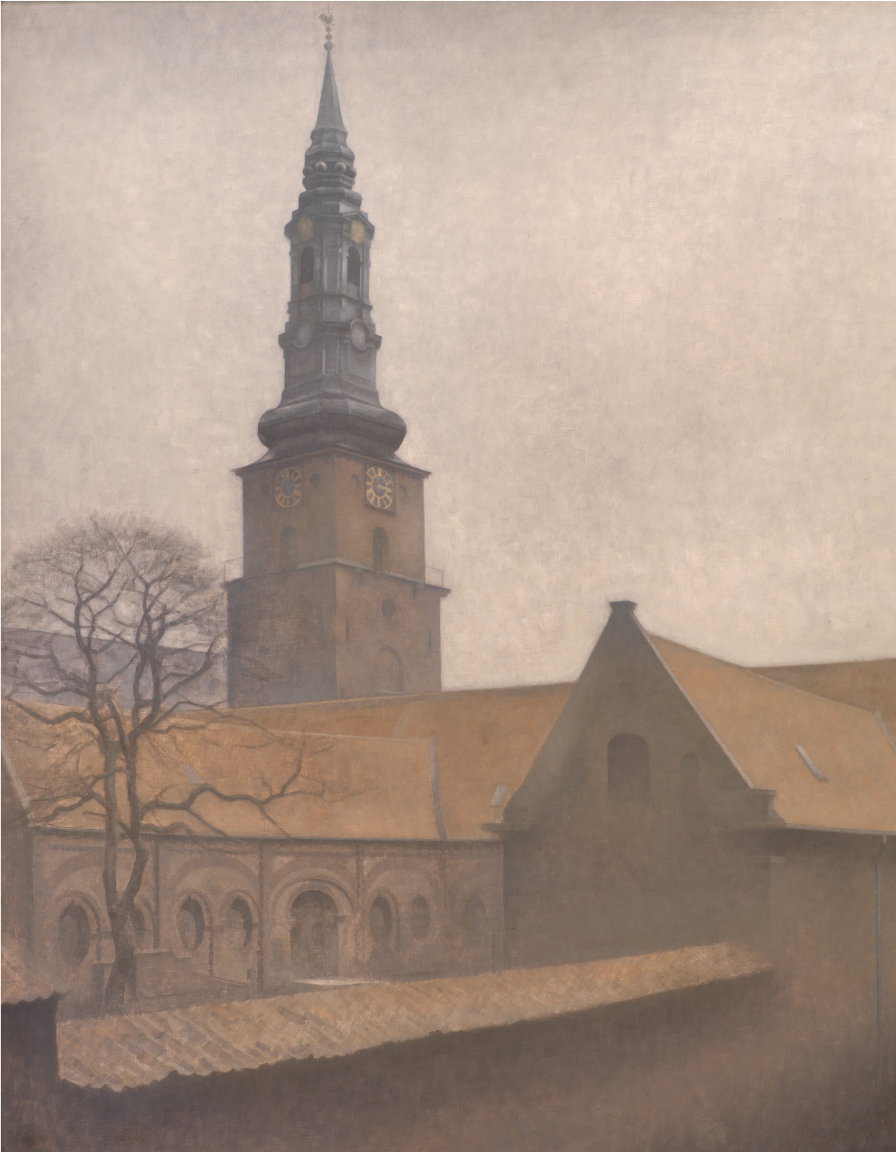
landscape painting, wide, overcast daylight, baroque church clock tower with dark spire rising above ochre church buildings bare tree and arcaded wall below gabled roof to right tiled roof in foreground pale grey overcast sky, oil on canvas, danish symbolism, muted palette